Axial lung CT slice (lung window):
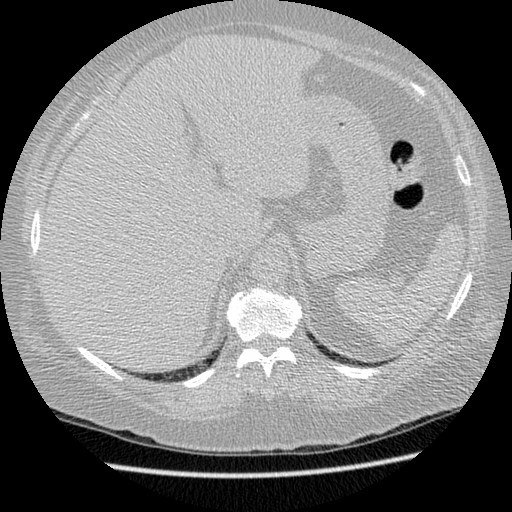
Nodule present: no